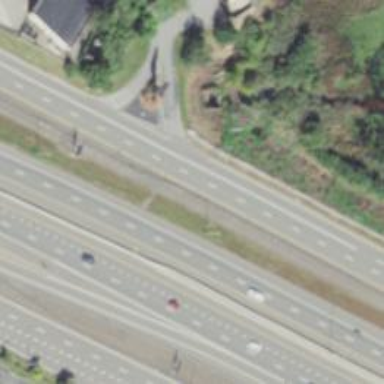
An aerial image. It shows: Secondary road with expressway characteristics.